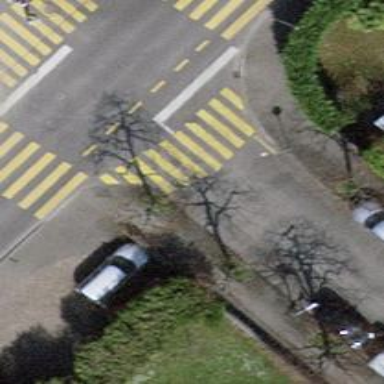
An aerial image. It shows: Uncontrolled road crossing.